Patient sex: M
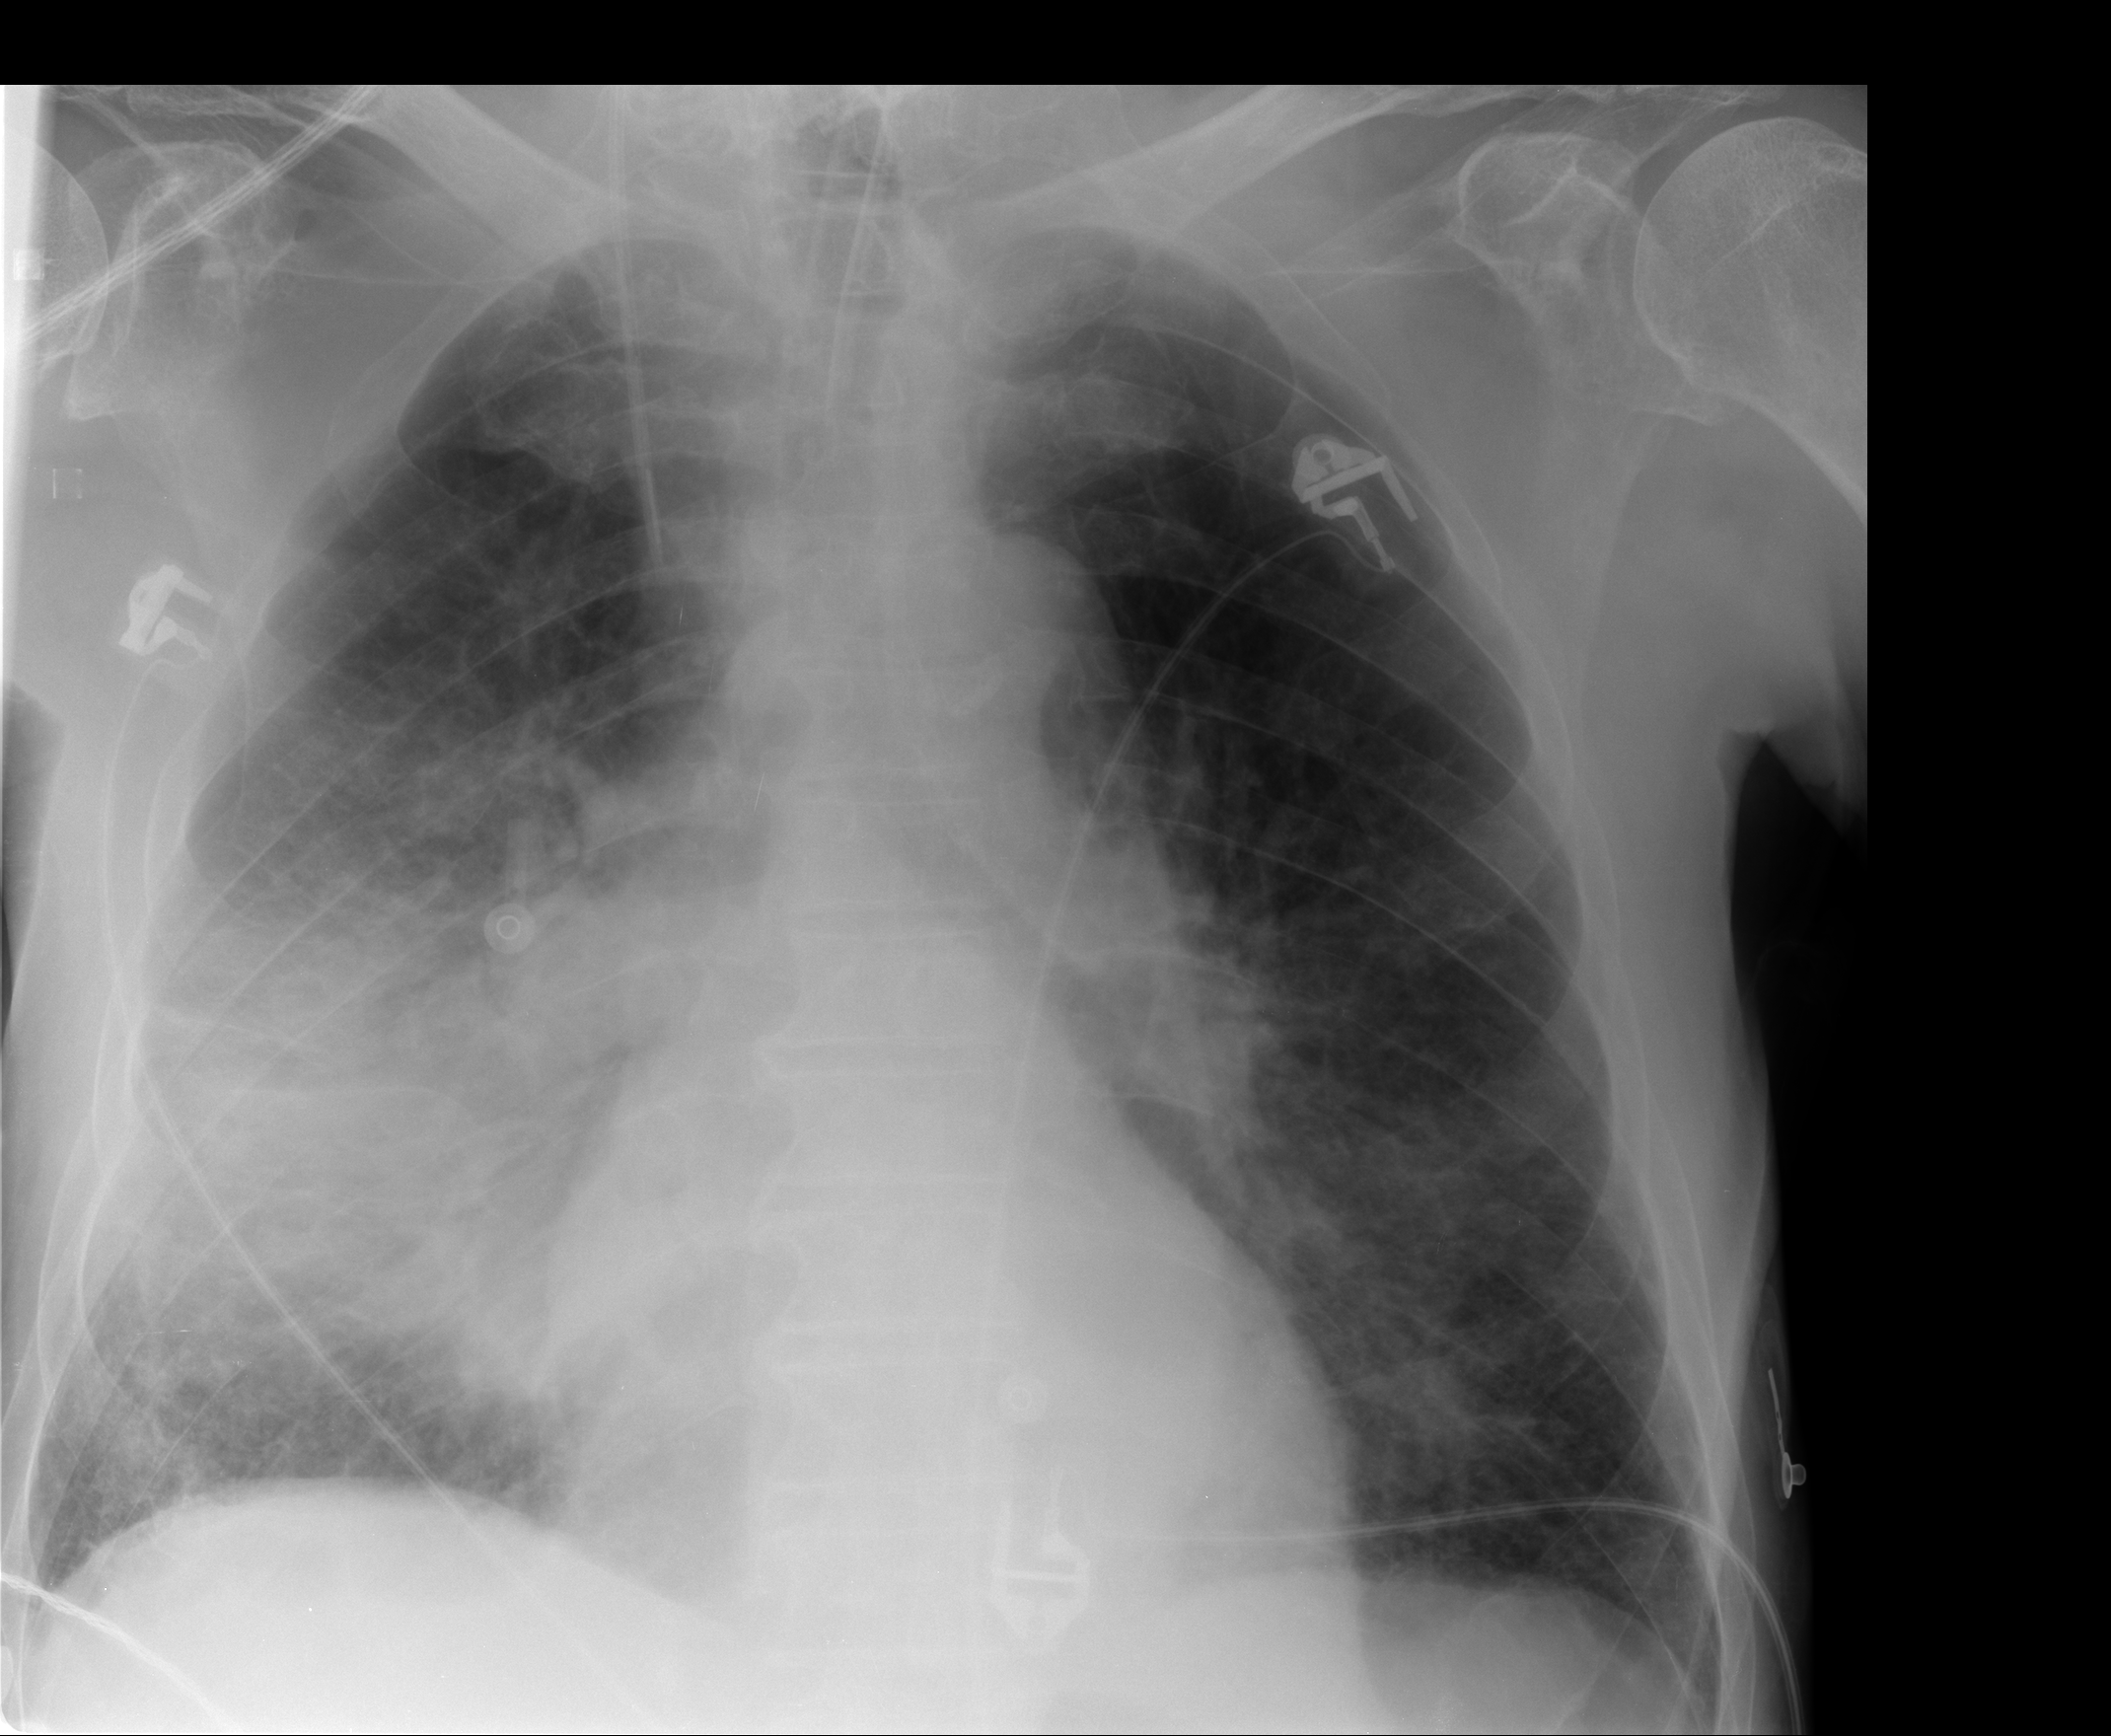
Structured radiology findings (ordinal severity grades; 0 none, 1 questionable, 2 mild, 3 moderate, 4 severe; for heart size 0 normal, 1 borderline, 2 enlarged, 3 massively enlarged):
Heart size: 0
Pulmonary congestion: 2
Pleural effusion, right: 1
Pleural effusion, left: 0
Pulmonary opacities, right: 4
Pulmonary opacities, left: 3
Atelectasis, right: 0
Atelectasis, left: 0